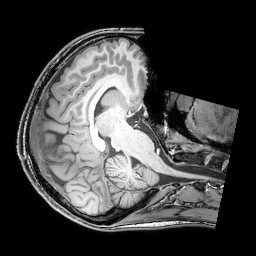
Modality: T1w
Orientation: axial
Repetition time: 0.00828 s
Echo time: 0.00388 s